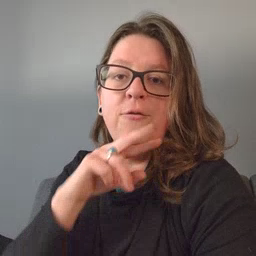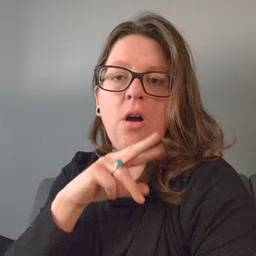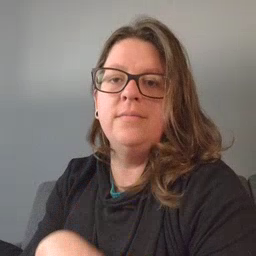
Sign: frog